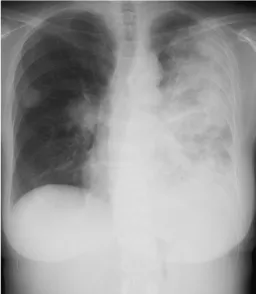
Chest X-rays of the patient. (C) Image at 7 months after first visit showed extensive consolidation and enlargement of tumorous shadow in the left lung field. Nodular shadows were also present in the right hilum and the middle right lung field.
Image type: radiology (x_ray)